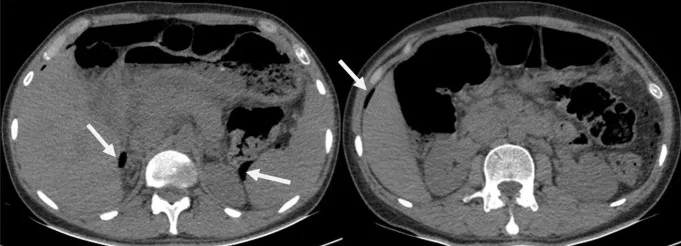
Pneumoperitoneum in pararenal space and right perihepatic space.
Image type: radiology (ct)